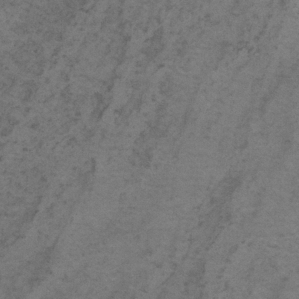
Label: frost